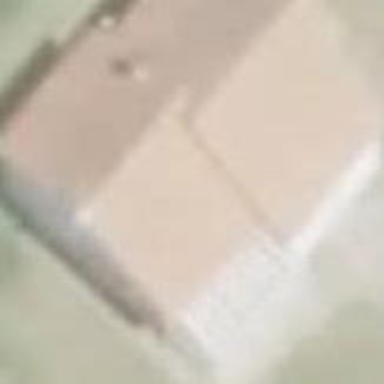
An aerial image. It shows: Simple house.